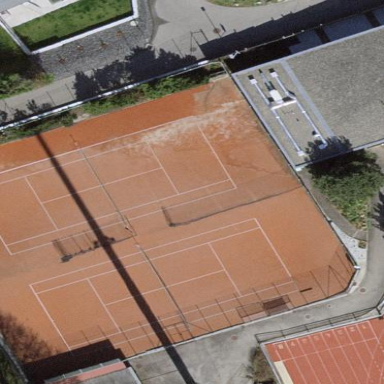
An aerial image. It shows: Tennis court on pitch.